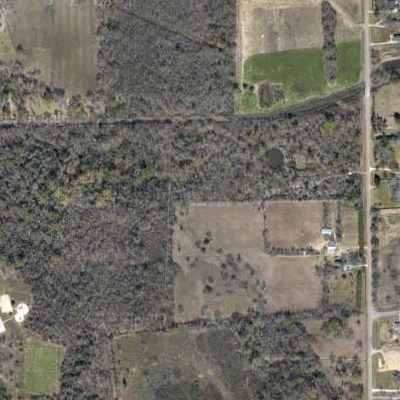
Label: Forest